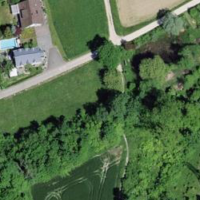
EUNIS habitat code: 25
Species observed at this site:
Calopteryx splendens
Anas platyrhynchos
Ficaria verna